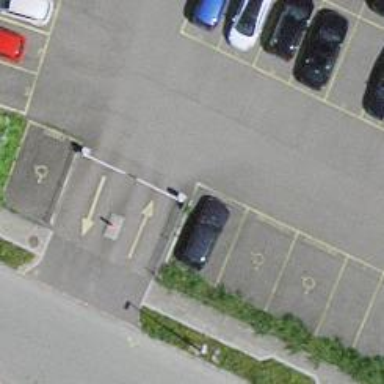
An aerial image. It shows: Lift gate barrier.